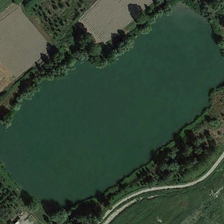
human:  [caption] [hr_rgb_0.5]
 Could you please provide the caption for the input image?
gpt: there are two bare lands around the lake .

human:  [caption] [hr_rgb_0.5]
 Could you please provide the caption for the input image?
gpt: a large number of trees have been planted around the lake .

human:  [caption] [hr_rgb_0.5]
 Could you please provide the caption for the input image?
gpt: there are two bare lands around the lake .

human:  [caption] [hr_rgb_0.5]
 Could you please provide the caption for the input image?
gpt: a large number of trees have been planted around the lake .

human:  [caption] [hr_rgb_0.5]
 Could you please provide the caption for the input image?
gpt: there are two bare lands around the lake .